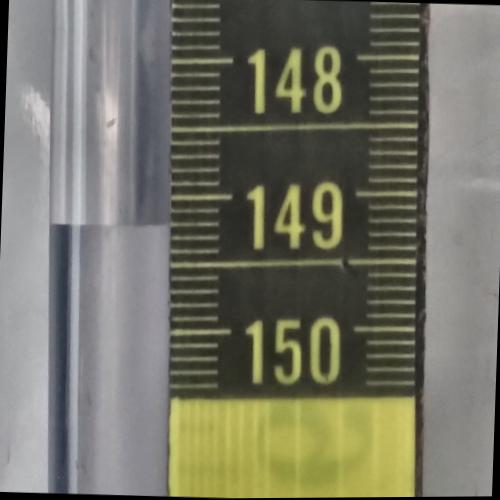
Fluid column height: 149.2 cm